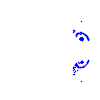
Particle: pion